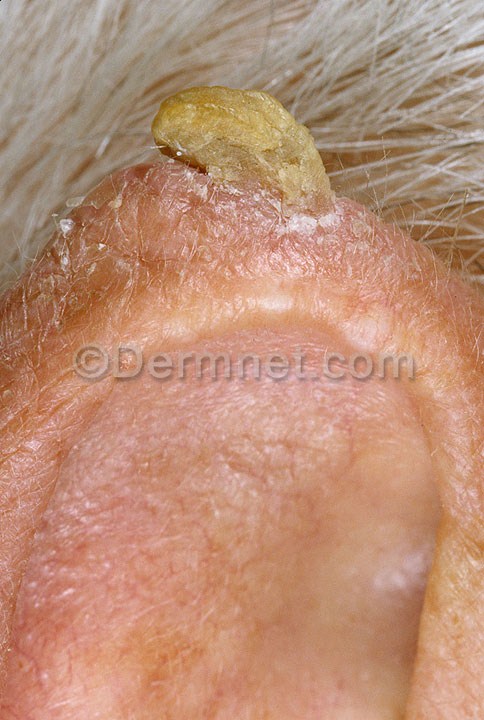
Disease: Actinic Keratosis Basal Cell Carcinoma and other Malignant Lesions